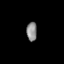
Tissue: prostate
Cell type: Fibroblasts
Senescence score: 0.7286
Nuclear area (px): 194
Mean DAPI intensity: 138.407